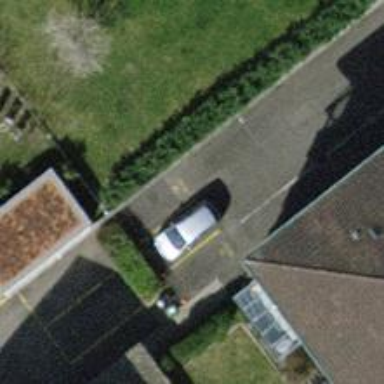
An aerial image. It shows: Service driveway with asphalt surface and no sidewalk.